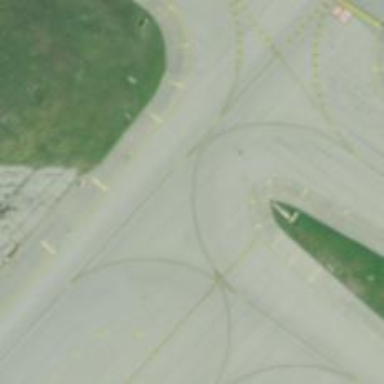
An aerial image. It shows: Image of taxiway at airport.